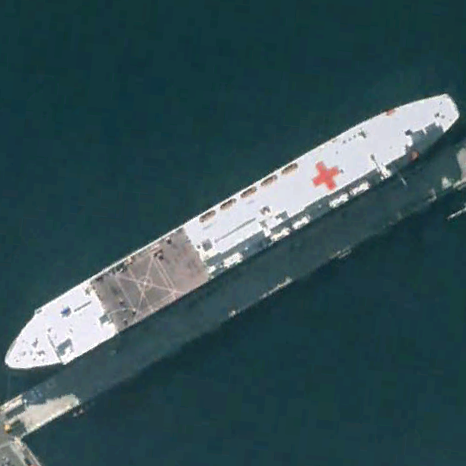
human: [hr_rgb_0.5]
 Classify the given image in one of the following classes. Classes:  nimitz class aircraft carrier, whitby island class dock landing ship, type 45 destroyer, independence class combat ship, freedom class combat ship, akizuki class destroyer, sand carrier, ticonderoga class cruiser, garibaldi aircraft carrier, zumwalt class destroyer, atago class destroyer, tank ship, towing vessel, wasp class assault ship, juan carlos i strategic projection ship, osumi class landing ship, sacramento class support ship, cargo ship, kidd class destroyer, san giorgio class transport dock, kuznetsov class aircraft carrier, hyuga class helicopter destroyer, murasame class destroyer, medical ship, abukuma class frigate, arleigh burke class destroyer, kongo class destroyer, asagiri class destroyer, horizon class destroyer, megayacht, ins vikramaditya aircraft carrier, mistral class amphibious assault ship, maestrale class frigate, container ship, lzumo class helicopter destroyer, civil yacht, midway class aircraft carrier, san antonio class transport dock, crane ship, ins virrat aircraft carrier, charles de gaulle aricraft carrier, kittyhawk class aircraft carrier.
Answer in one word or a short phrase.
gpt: Medical ship